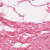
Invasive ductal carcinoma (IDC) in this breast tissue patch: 0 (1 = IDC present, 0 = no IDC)